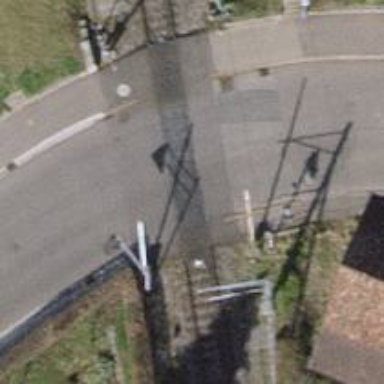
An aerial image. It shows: Level crossing with double half barrier.